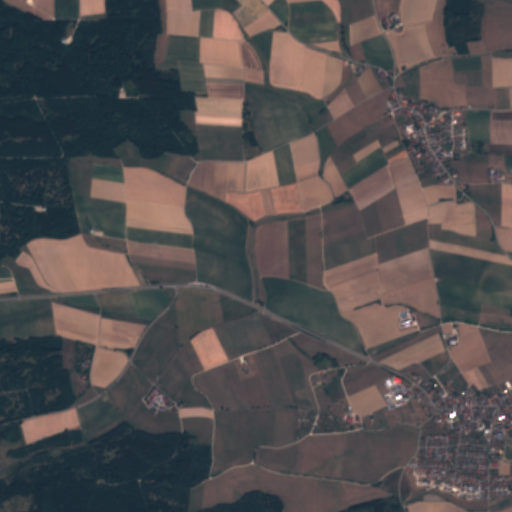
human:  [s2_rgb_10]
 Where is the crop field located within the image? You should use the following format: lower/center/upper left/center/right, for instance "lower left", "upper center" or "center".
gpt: The crop field is located in the right of the image.
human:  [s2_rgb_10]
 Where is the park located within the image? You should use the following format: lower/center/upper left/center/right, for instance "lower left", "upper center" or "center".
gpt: The park is located in the lower right of the image.
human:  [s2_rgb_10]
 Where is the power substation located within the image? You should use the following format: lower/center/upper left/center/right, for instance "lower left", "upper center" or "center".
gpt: The power substation is located in the lower right of the image.
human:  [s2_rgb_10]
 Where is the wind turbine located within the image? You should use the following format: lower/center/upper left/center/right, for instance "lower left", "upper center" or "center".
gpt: The wind turbine is located in the upper left of the image.
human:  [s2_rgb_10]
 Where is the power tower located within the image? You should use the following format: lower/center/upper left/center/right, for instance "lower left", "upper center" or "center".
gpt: There is no power tower in the image.